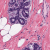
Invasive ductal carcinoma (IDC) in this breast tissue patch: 0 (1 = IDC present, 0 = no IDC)